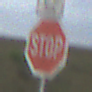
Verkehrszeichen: Stop
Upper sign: RichtungsangabeDurchPfeile9
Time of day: Night
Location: Outdoor (Nature)
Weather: Overcast
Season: NotSpecified
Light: Artificial